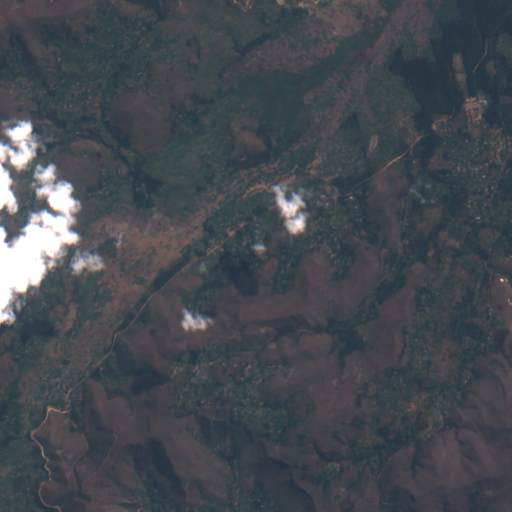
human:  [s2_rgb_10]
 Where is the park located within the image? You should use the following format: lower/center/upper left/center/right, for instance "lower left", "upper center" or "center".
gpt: The park is located in the upper right of the image.
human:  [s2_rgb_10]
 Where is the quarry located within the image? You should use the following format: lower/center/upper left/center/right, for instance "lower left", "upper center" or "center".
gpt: There is no quarry in the image.